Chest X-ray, PA view. Patient: 58 years old, sex M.
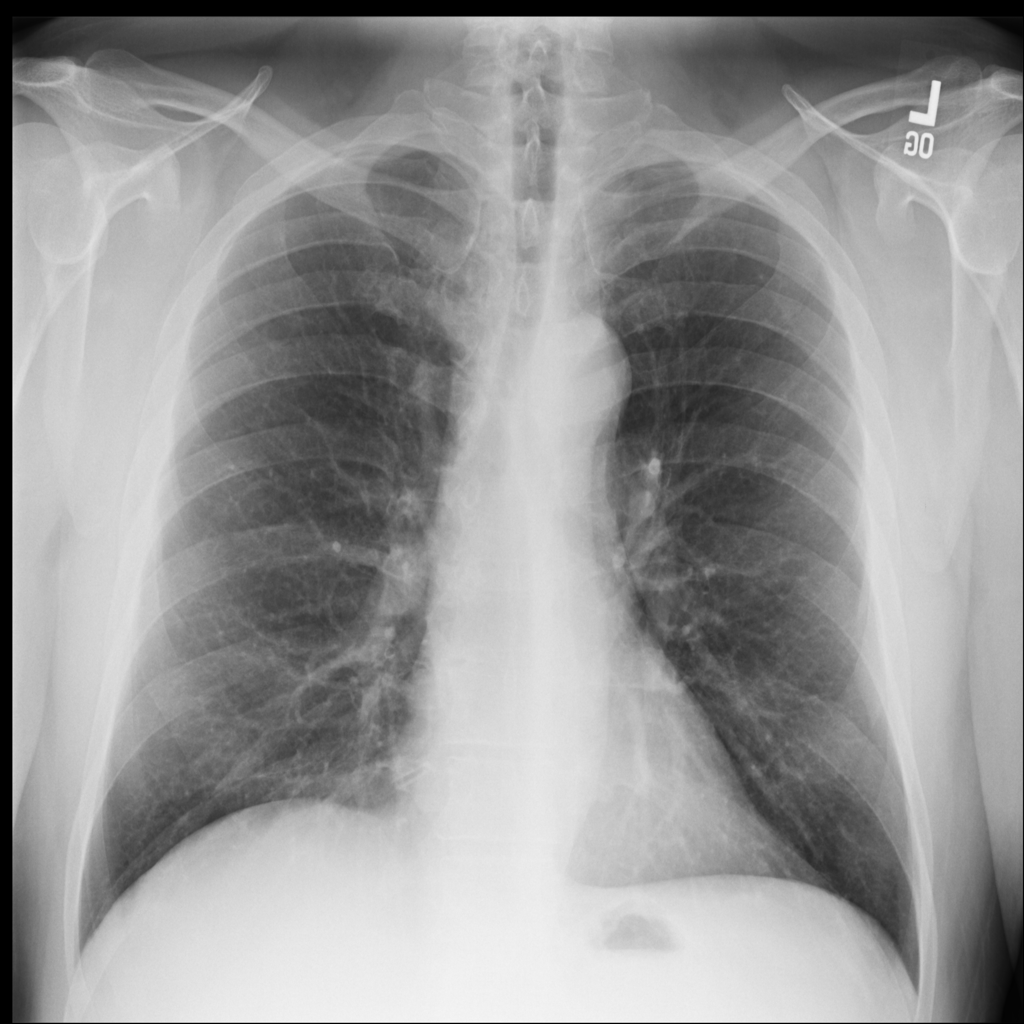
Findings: No Finding